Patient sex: M
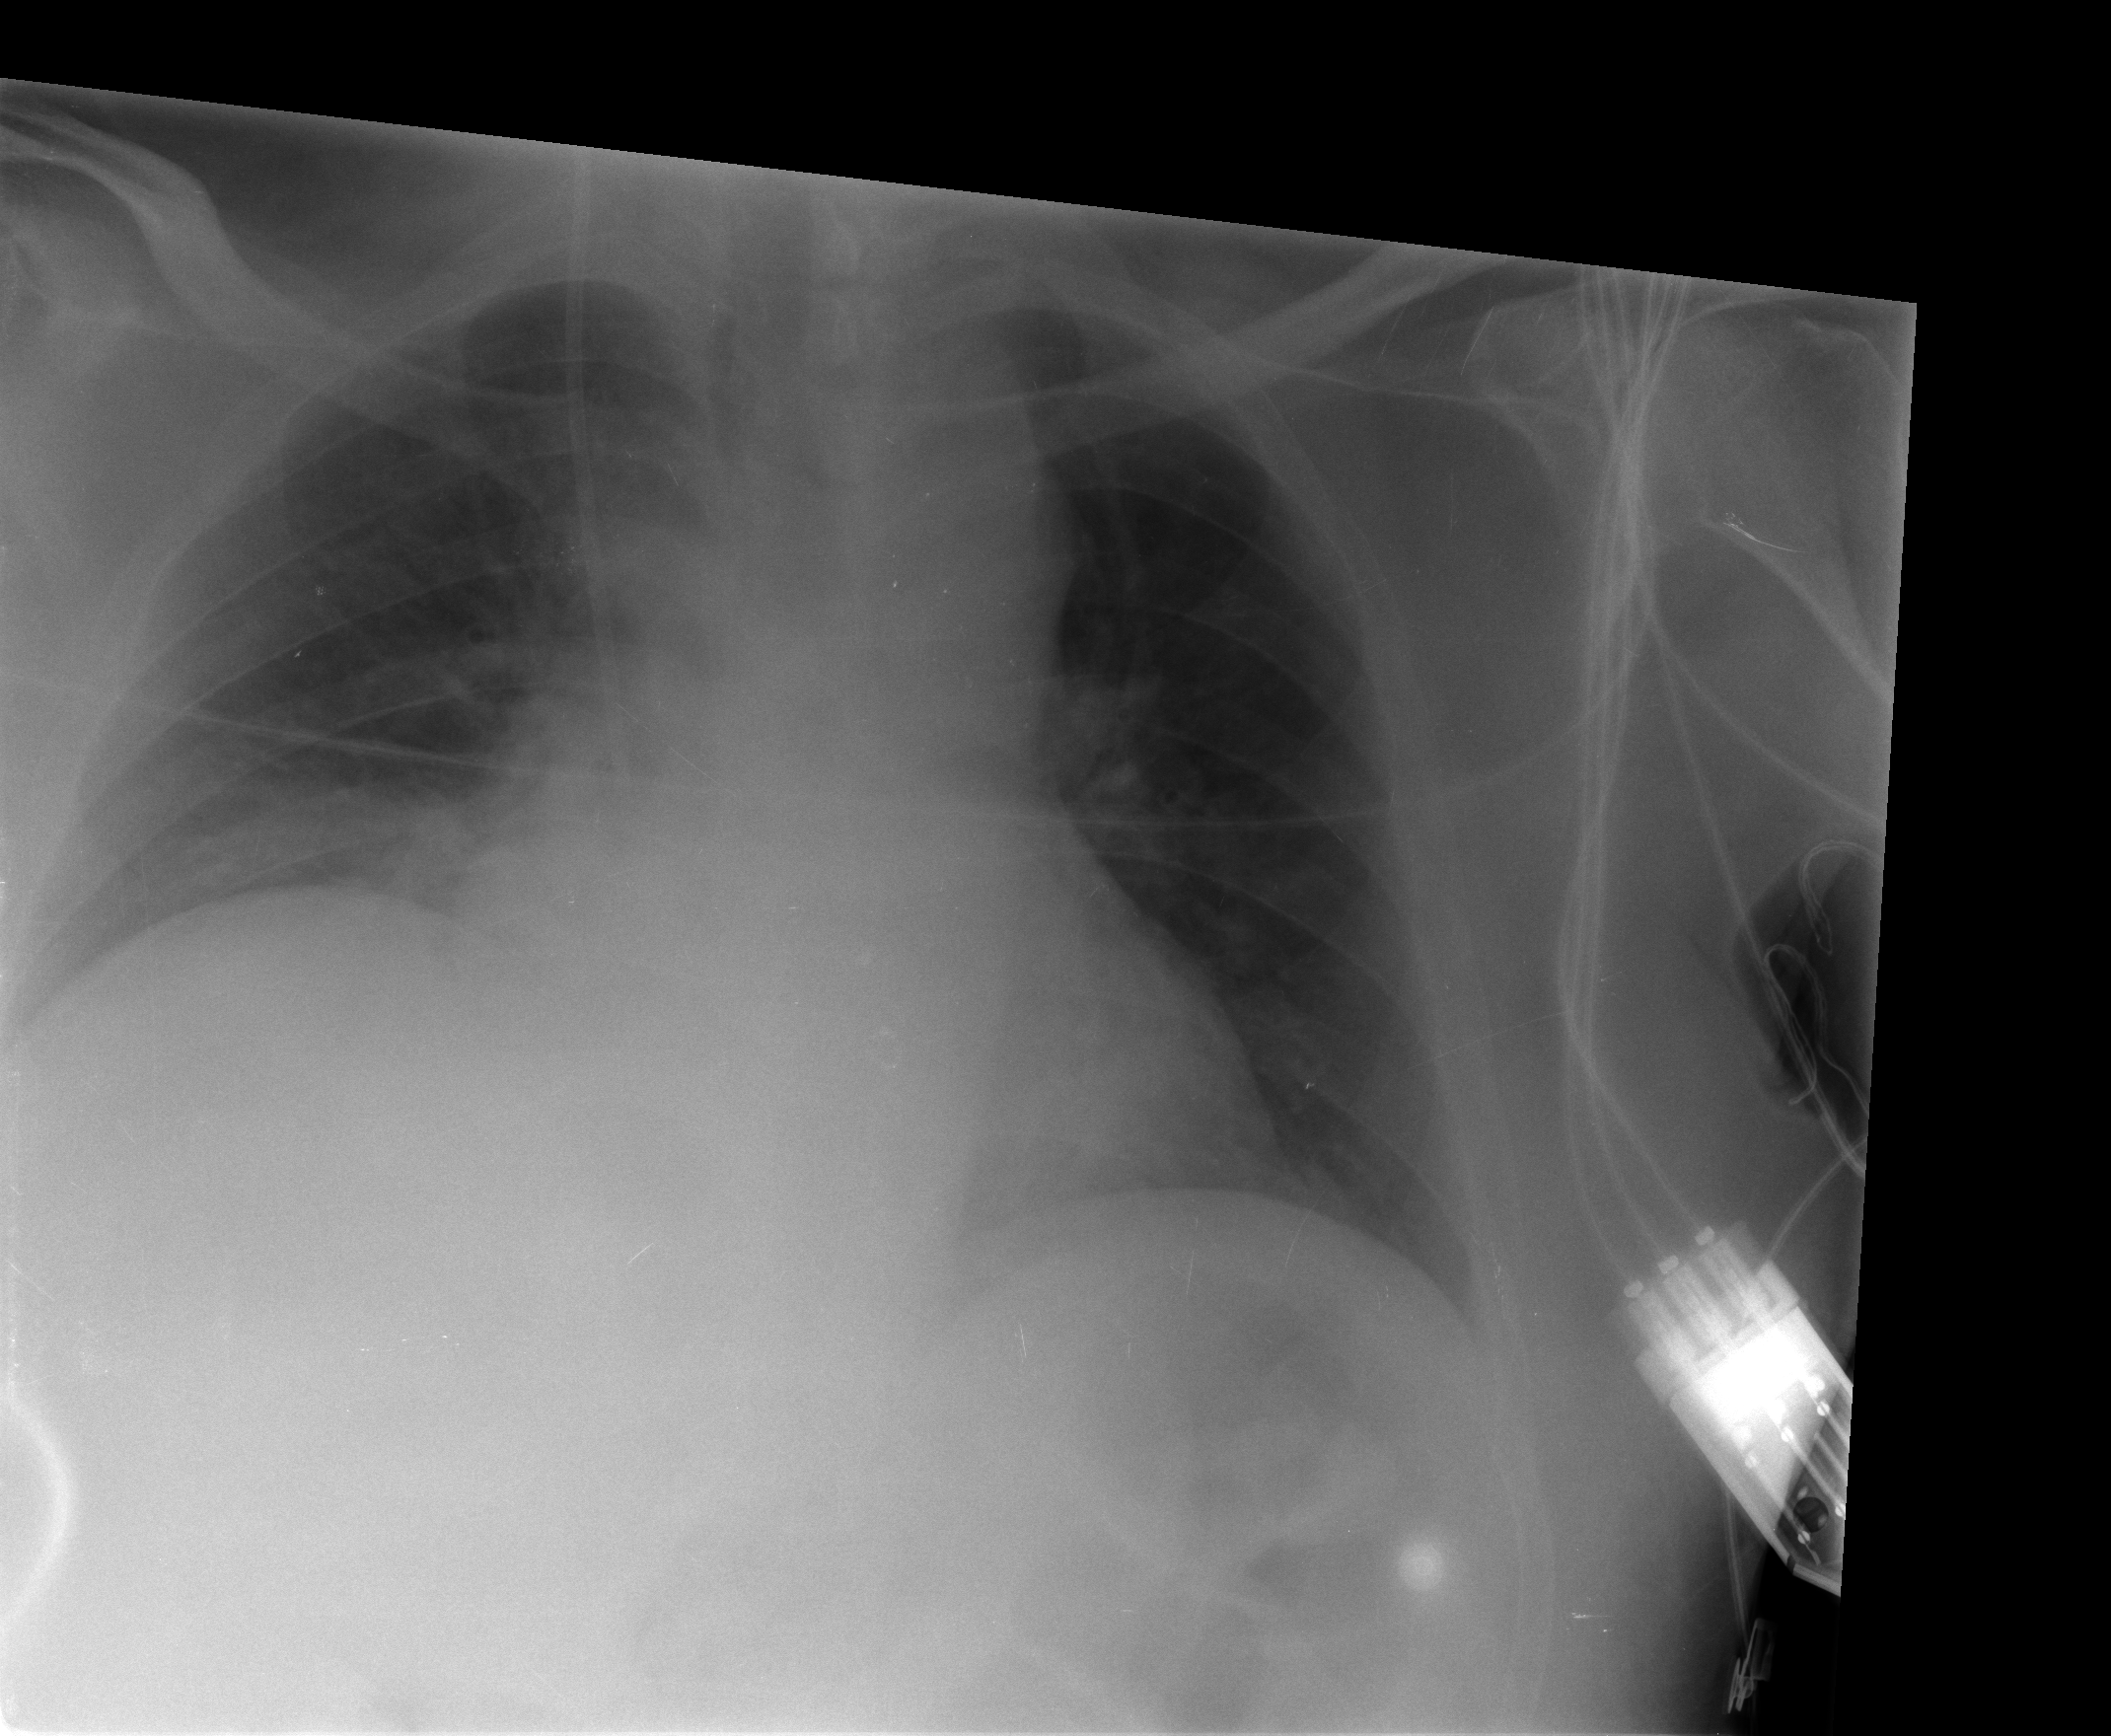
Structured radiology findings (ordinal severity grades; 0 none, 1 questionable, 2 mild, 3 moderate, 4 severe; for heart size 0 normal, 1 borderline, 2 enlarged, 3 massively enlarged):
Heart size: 2
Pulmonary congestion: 2
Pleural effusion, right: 1
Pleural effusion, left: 0
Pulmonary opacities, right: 0
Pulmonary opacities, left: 0
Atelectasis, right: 2
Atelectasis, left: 1